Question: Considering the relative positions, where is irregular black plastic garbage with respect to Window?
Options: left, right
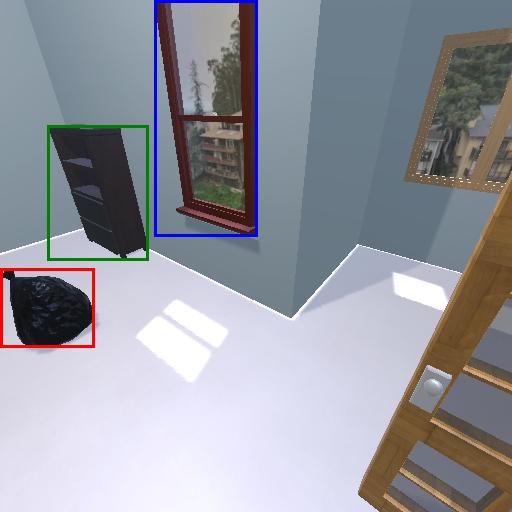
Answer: left